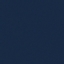
Land use / land cover: SeaLake